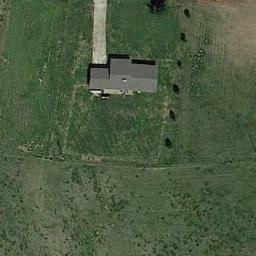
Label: sparse_residential